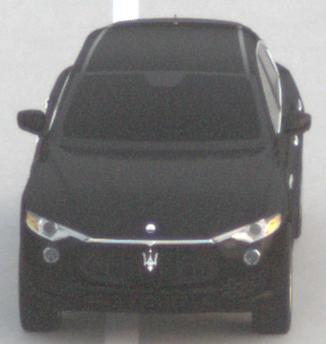
Make: Maserati
Model: Levante GT Hybrid
Detailed model: Levante
Model produced from: 2021/07
Model produced until: 2022/10
Doors: 4
Color: black
Road condition: dry road
Daytime: sunrise or sunset
Contrast: low contrast